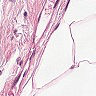
Metastatic tissue present: no